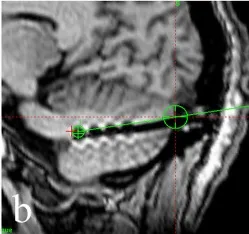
(a-c) A fused image of the intraoperative 3DT1-weighted sequence and the preoperative plan shows that the stimulation lead position and pathway (black dot and line) are consistent with the preoperative plan (green line), and the stimulation lead position is accurate.
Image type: radiology (mri)